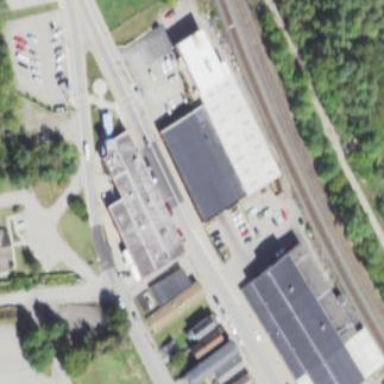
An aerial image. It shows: Industrial building.